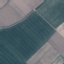
Label: AnnualCrop